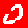
Digit: 0